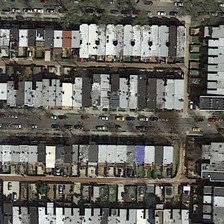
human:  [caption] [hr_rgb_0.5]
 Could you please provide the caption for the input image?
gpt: many buildings are in two sides of a road .

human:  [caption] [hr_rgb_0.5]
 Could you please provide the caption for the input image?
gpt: many buildings are in two sides of a road .

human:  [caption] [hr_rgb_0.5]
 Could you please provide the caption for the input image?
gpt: many buildings are in two sides of a road .

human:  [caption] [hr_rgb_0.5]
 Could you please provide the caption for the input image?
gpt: many buildings are in two sides of a road .

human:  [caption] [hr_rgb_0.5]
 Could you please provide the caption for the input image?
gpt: many buildings are in two sides of a road .